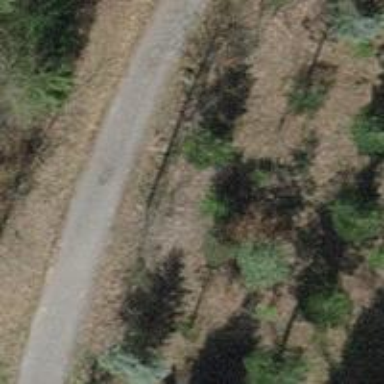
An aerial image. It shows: Paved track road with grade1 track type.